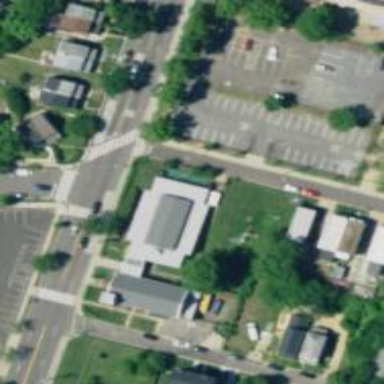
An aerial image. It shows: Kindergarten.